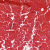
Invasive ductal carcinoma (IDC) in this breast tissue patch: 0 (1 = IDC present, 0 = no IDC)